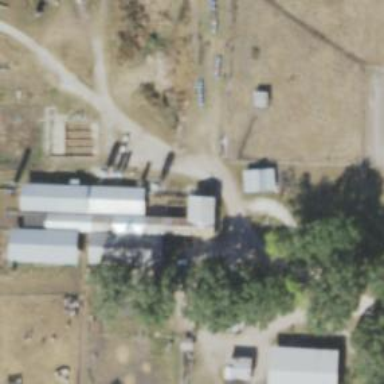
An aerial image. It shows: Dairy farmyard.